Question: How many apps are there in the first row and first column?
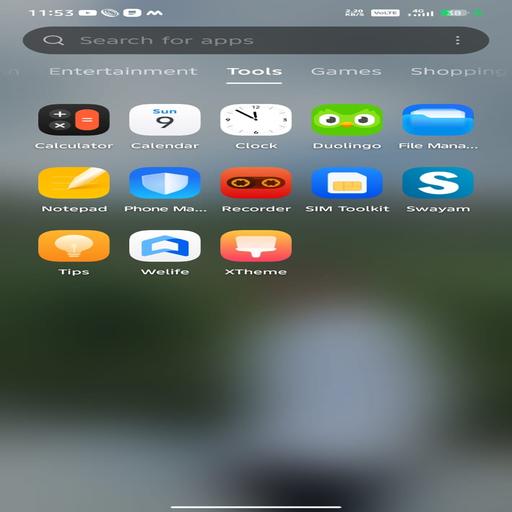
Answer: 5 and 3